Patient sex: M
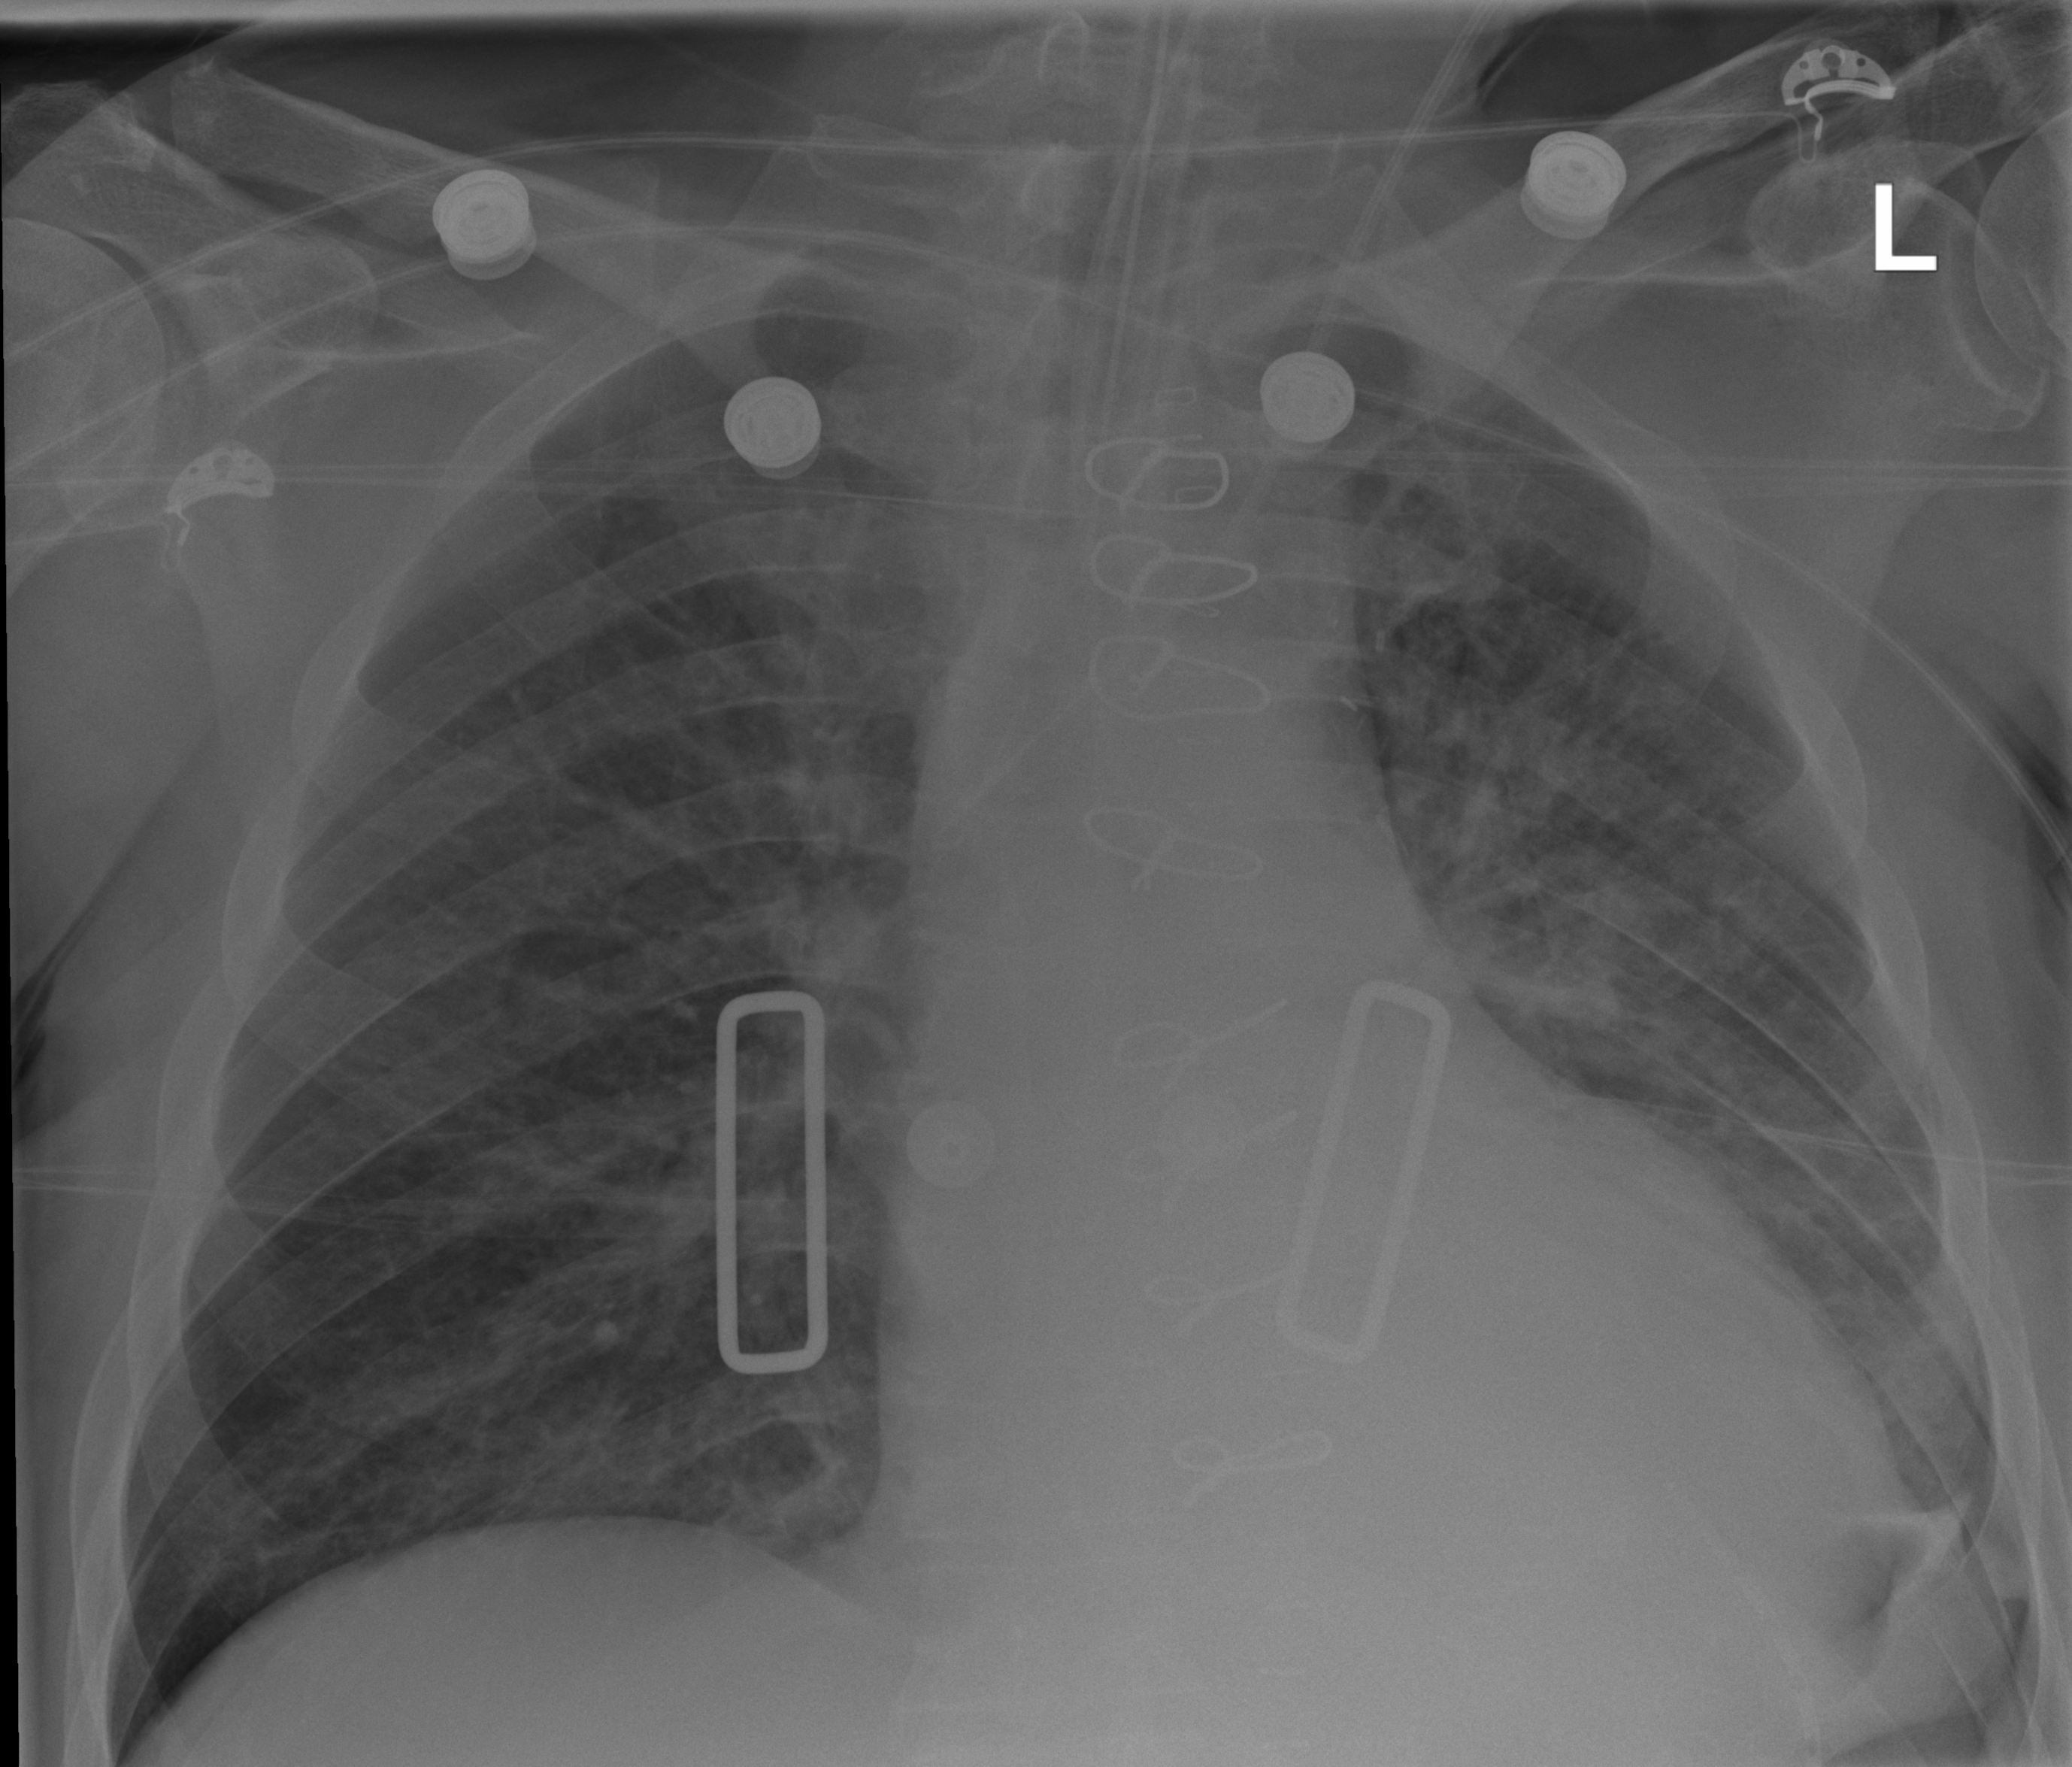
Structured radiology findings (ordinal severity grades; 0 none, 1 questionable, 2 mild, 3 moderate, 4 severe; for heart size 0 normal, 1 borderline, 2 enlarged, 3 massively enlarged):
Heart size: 2
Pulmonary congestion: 3
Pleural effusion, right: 0
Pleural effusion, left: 2
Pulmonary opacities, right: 2
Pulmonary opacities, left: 3
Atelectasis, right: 1
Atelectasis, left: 3